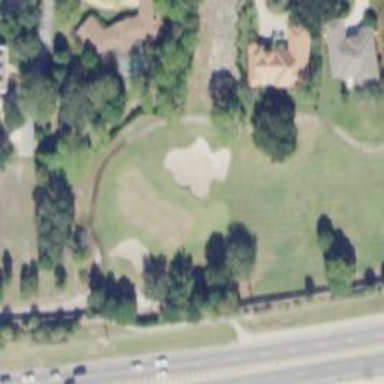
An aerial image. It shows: Golf hole.